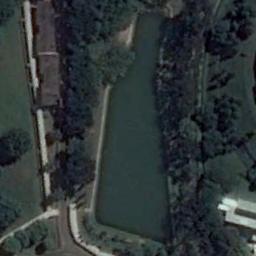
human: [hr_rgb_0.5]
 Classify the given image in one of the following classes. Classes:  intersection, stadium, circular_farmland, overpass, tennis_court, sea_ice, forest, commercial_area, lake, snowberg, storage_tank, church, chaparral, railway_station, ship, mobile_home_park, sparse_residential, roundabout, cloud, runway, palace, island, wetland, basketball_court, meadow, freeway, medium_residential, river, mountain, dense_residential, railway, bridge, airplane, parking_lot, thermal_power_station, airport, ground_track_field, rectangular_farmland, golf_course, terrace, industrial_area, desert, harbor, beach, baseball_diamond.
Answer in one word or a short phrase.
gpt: lake